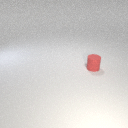
small red rubber cylinder